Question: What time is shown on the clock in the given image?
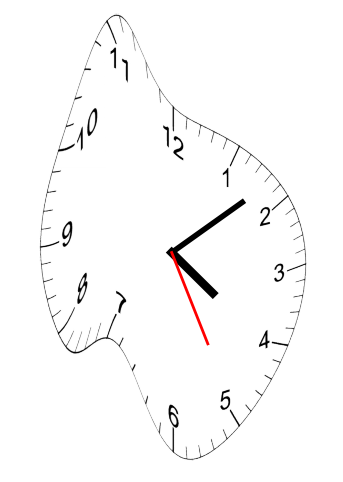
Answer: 04:08:25